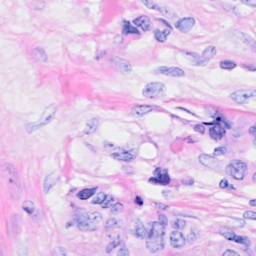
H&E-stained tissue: Breast